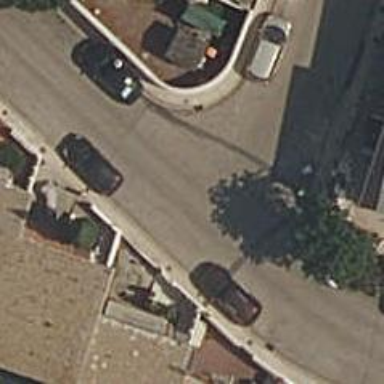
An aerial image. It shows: Residential road with asphalt surface and parallel on-street parking lanes. Both sides of the road have sidewalks paved with paving stones.